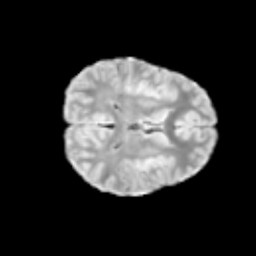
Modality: T2w
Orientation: axial
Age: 10
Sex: male
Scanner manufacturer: siemens
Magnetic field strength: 3 T
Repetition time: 3.8 s
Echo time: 0.07 s